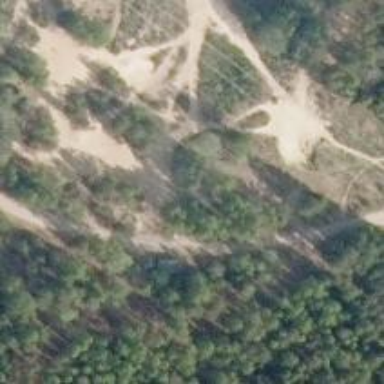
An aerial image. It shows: Disc golf hole.